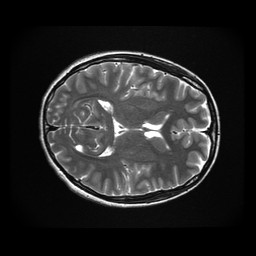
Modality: T2w
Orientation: axial
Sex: female
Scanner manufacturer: ge
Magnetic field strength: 3 T
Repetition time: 5 s
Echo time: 0.1017 s